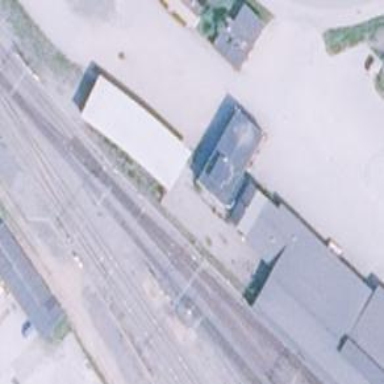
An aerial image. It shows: Railway signal.